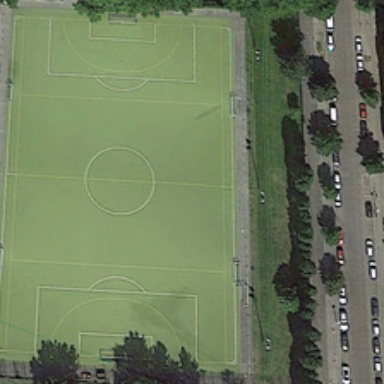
Near the green basketball court is a red badminton court .